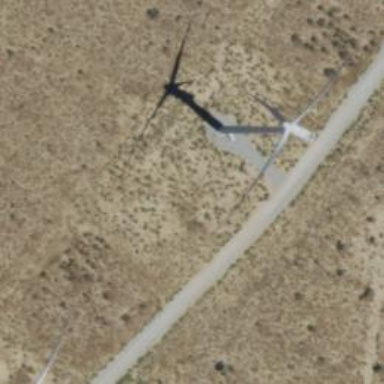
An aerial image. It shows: Wind power generator with horizontal axis wind turbine manufactured by Vestas.